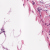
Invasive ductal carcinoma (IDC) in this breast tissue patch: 0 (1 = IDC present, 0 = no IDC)